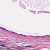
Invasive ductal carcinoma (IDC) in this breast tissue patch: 0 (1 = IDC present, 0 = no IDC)